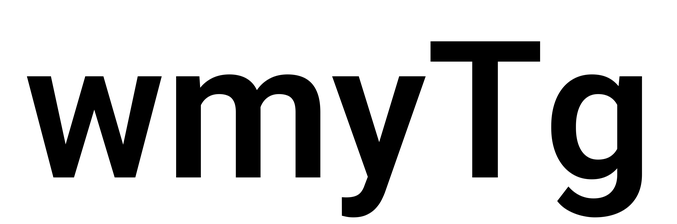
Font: Roboto_SemiBold